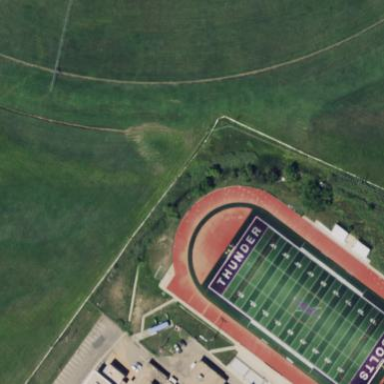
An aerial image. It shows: Grass pitch designated for American football.